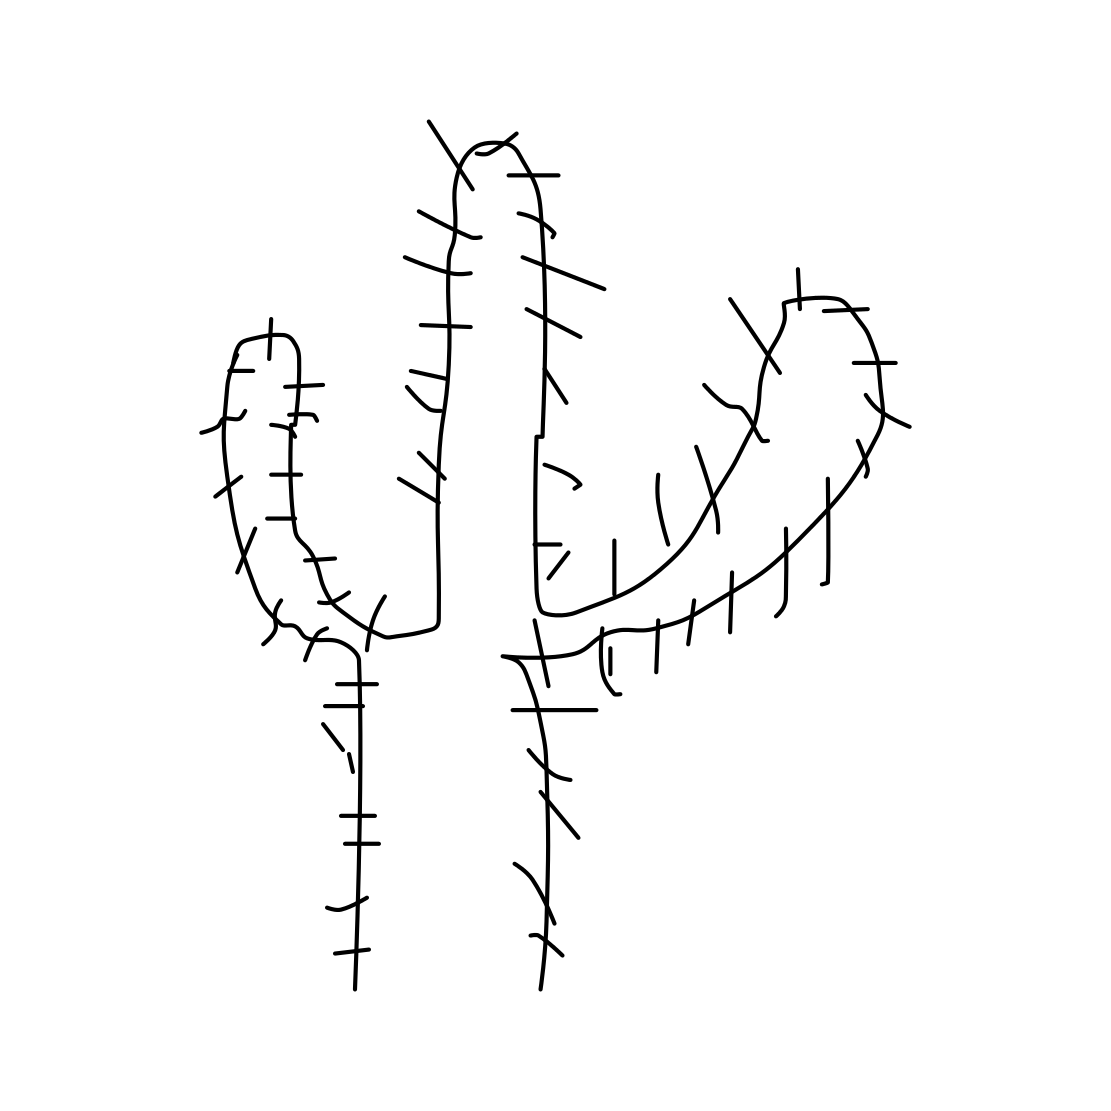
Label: cactus